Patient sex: F
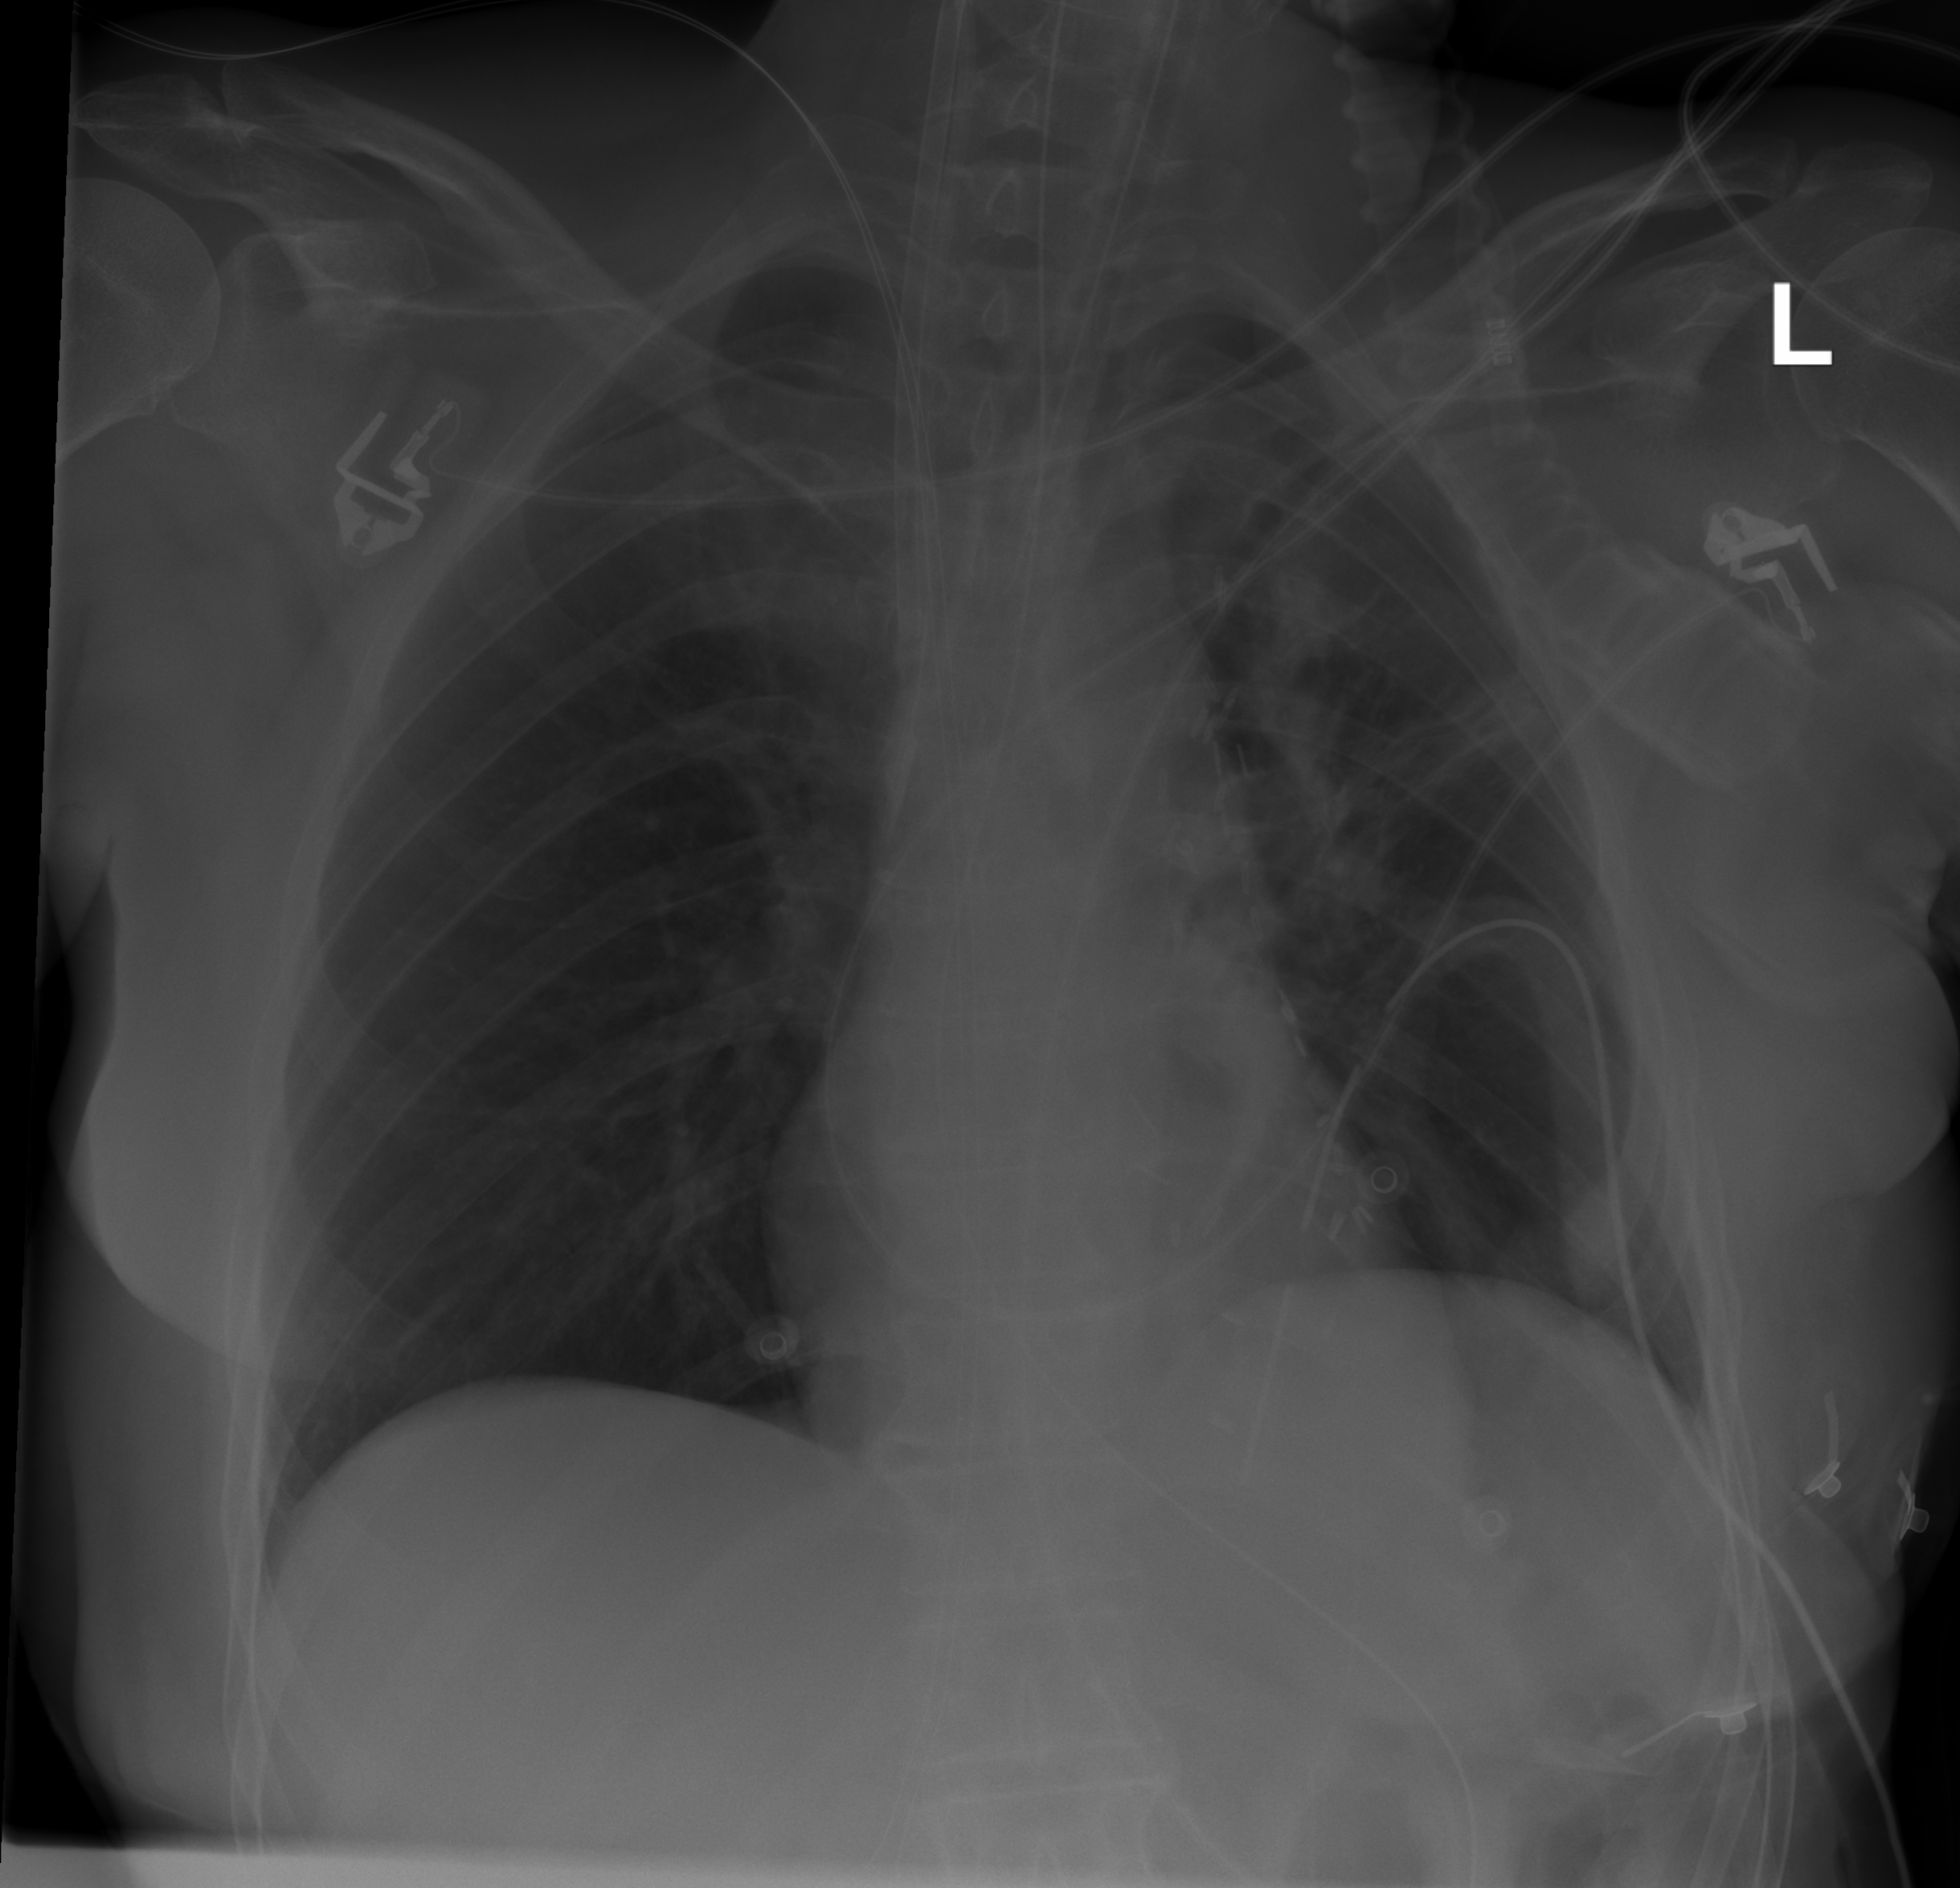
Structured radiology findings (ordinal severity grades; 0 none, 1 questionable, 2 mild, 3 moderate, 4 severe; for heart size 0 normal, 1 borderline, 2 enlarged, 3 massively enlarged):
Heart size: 0
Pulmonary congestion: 0
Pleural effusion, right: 0
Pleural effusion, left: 0
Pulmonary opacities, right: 0
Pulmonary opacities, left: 1
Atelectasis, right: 0
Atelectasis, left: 2